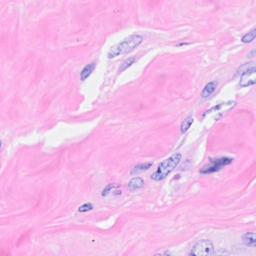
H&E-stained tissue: Breast